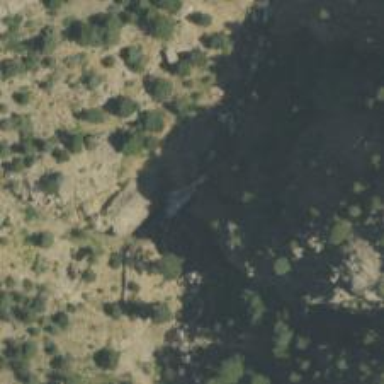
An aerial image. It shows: Crag climbing spot located at natural cliff.